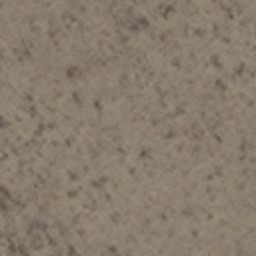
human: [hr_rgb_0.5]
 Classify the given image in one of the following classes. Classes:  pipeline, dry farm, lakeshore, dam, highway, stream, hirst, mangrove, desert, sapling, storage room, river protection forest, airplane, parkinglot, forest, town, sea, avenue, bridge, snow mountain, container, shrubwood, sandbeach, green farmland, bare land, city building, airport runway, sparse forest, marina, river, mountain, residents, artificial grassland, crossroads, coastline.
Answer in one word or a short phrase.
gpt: bare land